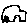
Label: car